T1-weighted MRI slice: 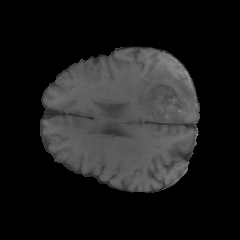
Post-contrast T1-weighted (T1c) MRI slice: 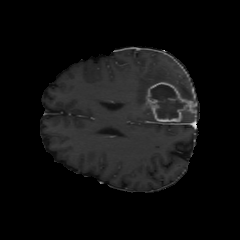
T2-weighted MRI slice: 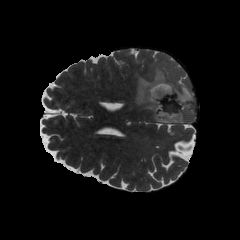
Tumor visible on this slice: yes